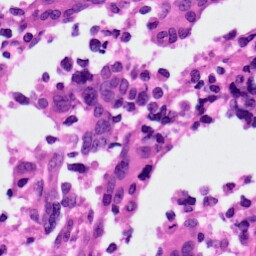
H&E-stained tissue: Ovarian